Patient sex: M
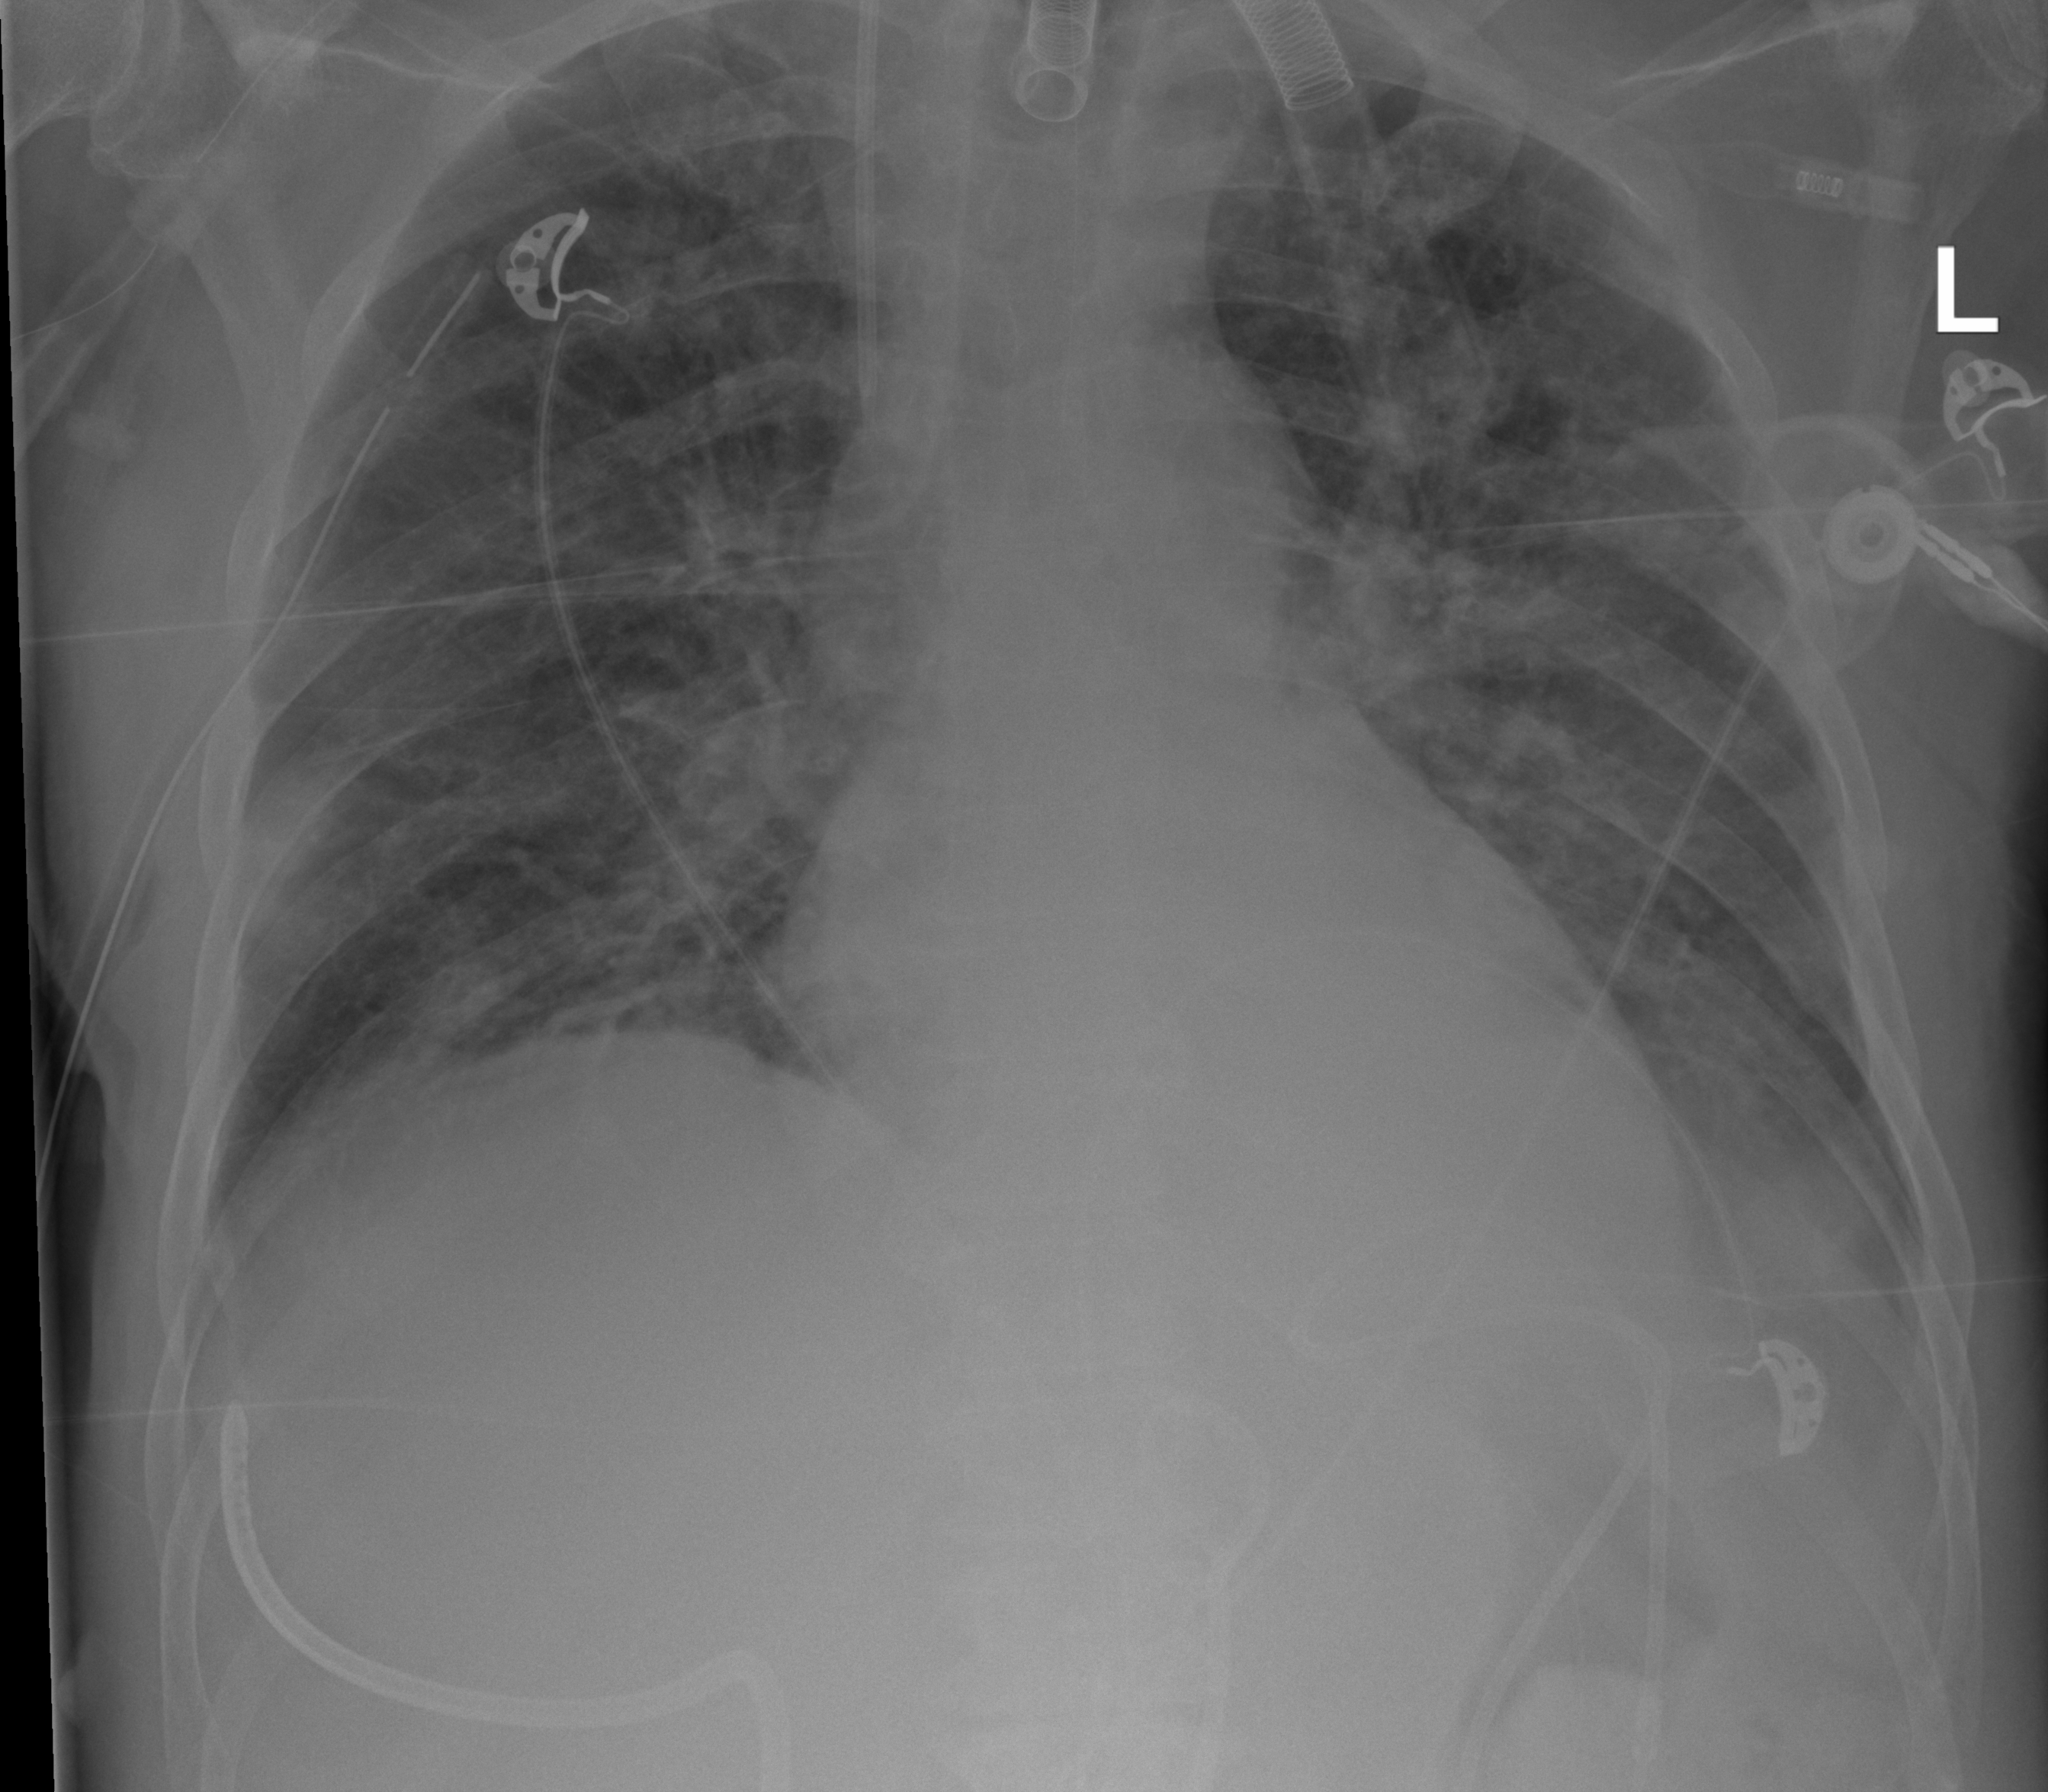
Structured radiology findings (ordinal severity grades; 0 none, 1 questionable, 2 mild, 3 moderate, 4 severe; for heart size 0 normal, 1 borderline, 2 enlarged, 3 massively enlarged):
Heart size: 2
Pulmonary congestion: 3
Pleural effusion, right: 2
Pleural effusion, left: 2
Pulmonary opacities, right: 2
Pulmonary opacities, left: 2
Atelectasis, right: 2
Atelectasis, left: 2